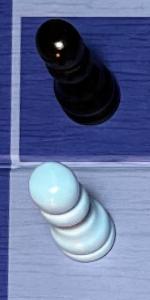
Label: Pawn_White